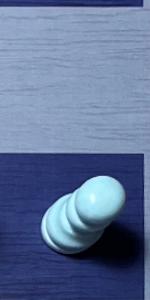
Label: Pawn_White